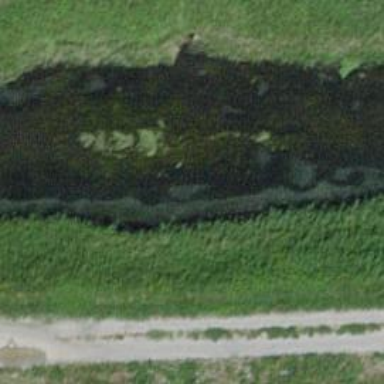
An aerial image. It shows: Drain waterway.